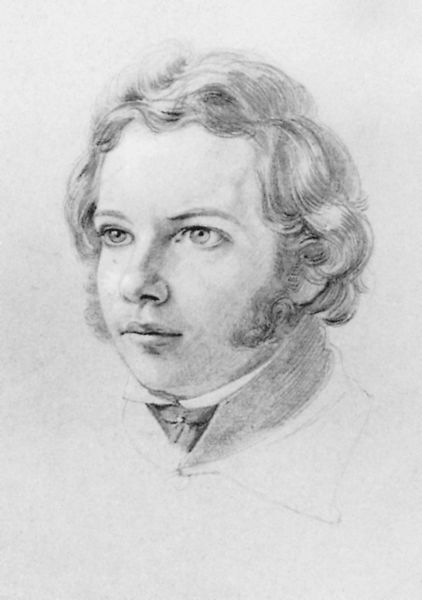
Titel: Johann Wilhelm Schirmer
Künstler: Carl Friedrich Lessing
Institution: Neuss, Clemens-Sels-Museum
Schlagwörter: kopf, mann, frisur, hell, mund, nase, skizze, stirn, zeichnung, tuch, anzug, hemd, jung, augen, kragen, bildnis, portrait, porträt, haare, lippe, locke, locken, papier, graphik, krawatte, halstuch, junge, kohle, dreiviertel, backenbart, bleistift, koteletten, biedermeier, jüngling, junger mann, halbprofil, leicht, adelig, weich, graphit, krawattennadel, 19. jahrhundert, edelemann, koteleeten, kodletten